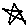
Label: star